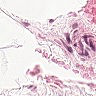
Metastatic tissue present: no